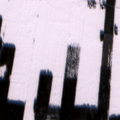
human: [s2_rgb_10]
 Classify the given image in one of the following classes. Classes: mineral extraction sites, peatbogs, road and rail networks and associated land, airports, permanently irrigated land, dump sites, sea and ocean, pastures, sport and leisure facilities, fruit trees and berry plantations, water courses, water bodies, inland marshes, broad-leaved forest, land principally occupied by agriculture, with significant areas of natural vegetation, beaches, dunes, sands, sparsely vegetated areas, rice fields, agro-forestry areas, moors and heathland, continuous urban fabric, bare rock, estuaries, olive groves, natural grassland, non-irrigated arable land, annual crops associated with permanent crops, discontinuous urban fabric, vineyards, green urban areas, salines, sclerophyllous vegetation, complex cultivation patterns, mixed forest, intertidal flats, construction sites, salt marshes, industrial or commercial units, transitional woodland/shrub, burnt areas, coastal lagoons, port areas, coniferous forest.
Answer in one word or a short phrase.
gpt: non-irrigated arable land, land principally occupied by agriculture, with significant areas of natural vegetation, mixed forest